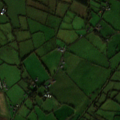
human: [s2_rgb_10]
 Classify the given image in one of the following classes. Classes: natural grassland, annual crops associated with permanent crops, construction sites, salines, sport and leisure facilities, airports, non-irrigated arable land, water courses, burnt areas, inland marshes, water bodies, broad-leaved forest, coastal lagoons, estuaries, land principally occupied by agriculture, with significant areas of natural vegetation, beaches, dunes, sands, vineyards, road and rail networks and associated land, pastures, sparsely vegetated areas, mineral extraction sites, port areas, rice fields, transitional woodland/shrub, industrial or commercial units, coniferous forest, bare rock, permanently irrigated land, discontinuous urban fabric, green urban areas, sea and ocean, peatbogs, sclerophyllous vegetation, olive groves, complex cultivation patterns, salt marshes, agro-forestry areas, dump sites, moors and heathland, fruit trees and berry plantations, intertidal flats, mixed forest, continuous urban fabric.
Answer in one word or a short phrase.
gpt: pastures